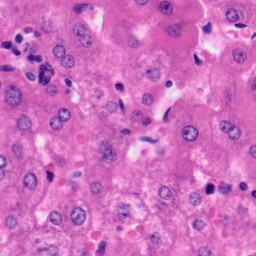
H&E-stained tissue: Liver